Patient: sex M, age 78
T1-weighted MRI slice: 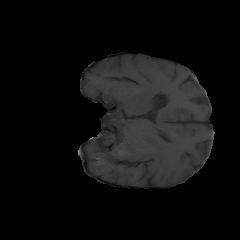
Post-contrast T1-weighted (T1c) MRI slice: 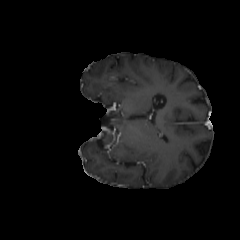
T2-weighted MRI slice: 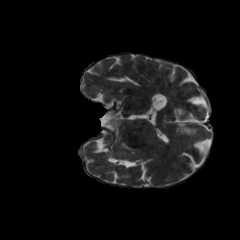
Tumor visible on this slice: yes
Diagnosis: Glioblastoma, IDH-wildtype
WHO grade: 4